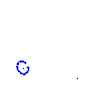
Particle: kaon